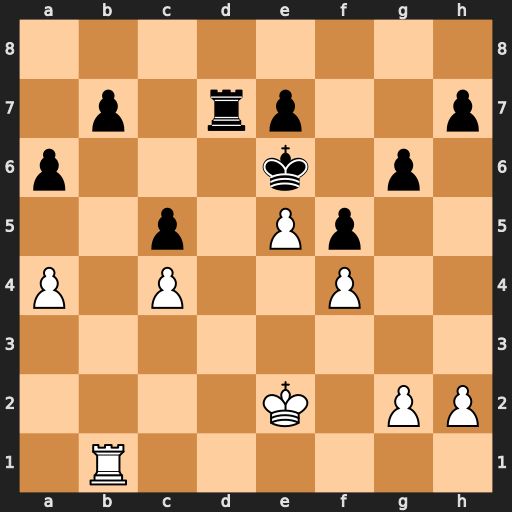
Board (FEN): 8/1p1rp2p/p3k1p1/2p1Pp2/P1P2P2/8/4K1PP/1R6
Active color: w
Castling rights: -
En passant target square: -
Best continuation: Rb6+ Kf7 e6+ Ke8 exd7+